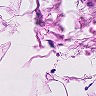
Metastatic tissue present: no